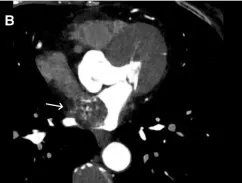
Preoperative echocardiography, coronary CTA, and cardiac MRI. (B) Coronary CTA demonstrated a spherical lesion in the left atrium with right coronary artery blood supply.
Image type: radiology (ct)